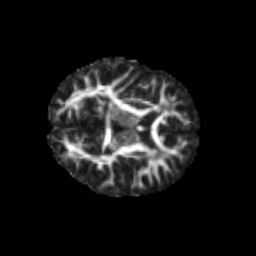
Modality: FA
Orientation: axial
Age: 21
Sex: female
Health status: healthy